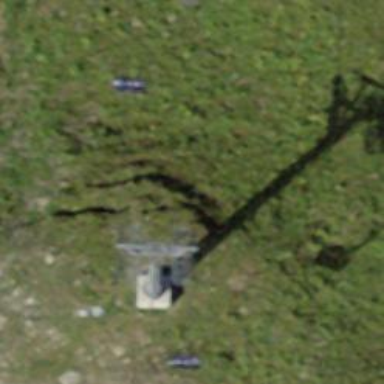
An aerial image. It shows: Pylon for aerialway.